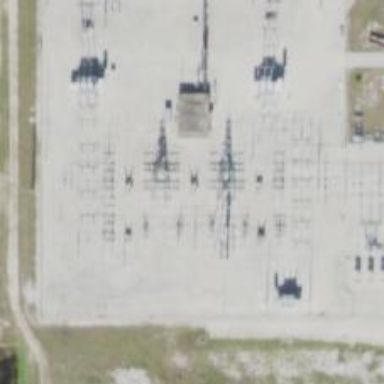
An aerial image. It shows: Switch for power supply.